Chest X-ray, PA view. Patient: 59 years old, sex M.
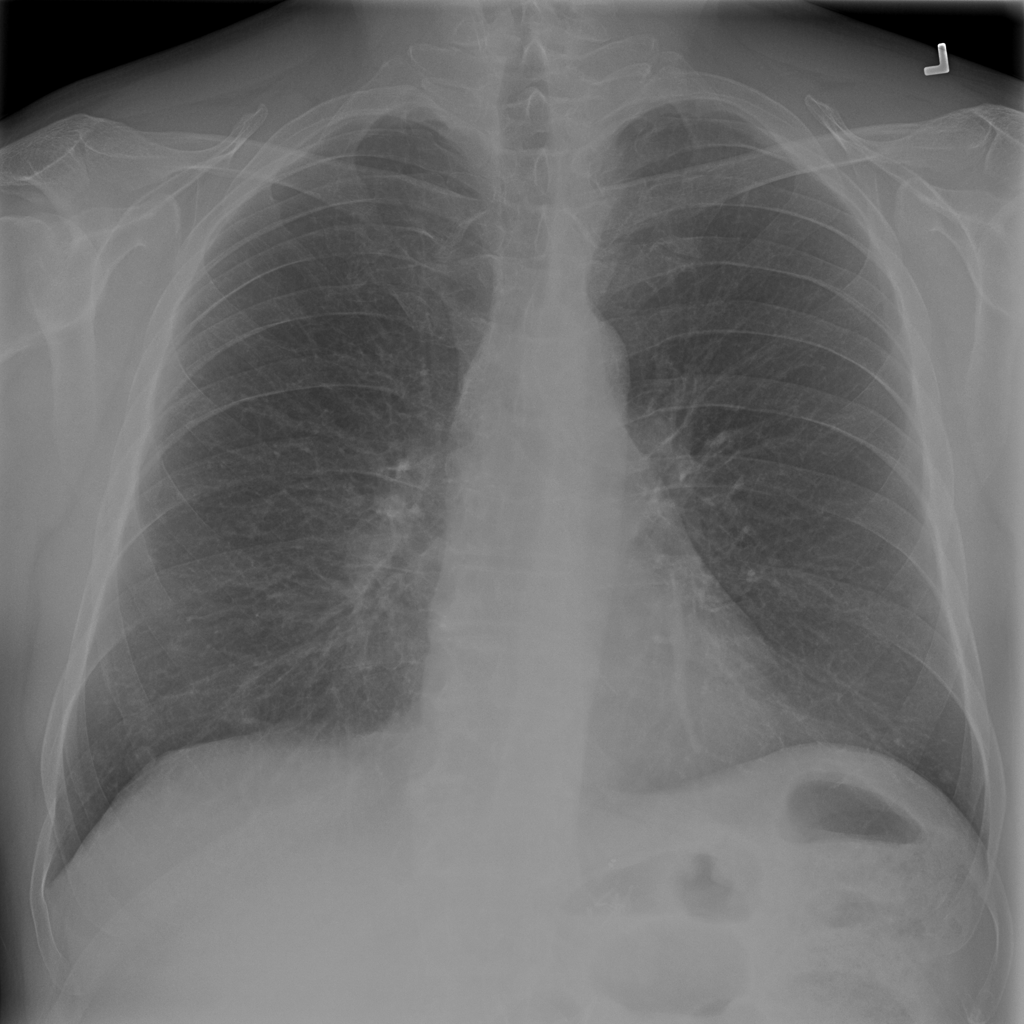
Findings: No Finding